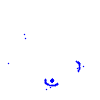
Particle: proton